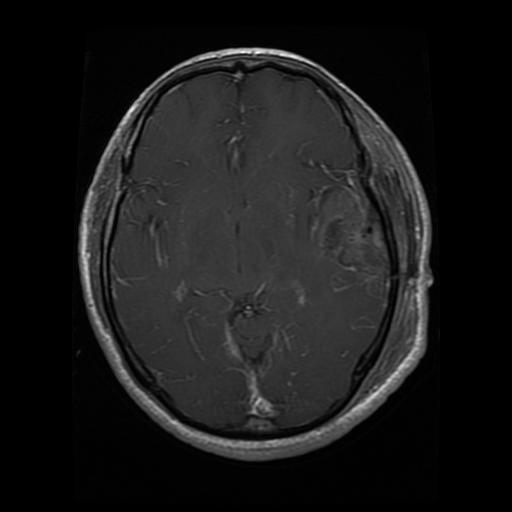
Label: glioma